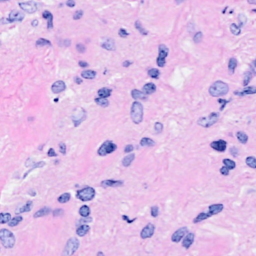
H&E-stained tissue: Breast